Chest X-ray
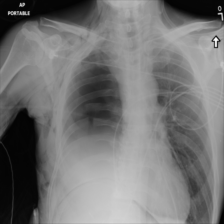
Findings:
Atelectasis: negative
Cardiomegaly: negative
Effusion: negative
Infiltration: negative
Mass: negative
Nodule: negative
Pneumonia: negative
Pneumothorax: negative
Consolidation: negative
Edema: negative
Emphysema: negative
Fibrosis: negative
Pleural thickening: negative
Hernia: negative